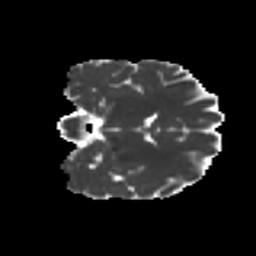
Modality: MD
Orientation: coronal
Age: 46
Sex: female
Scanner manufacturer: ge
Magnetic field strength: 3 T
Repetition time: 7.8 s
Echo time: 0.0606 s